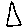
Label: triangle